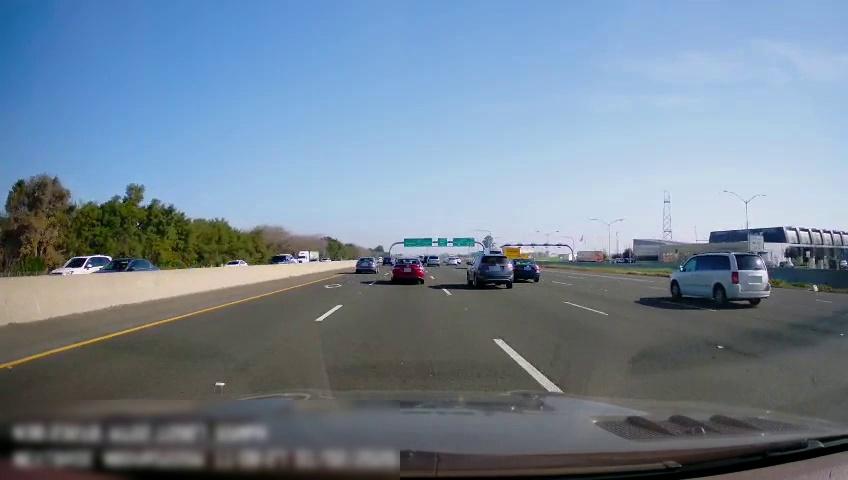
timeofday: Day
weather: Sunny
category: Drivable Space
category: Vehicles | SUV
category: Vehicles | Truck
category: Vehicles | Van
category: Vehicles | Car
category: Vehicles | SUV
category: Vehicles | Van
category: Vehicles | Car
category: Vehicles | Car
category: Vehicles | Van
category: Vehicles | Car
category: Vehicles | Truck
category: Vehicles | Truck
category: Vehicles | SUV
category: Vehicles | Truck
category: Vehicles | Car
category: Vehicles | Car
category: Vehicles | Truck
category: Vehicles | SUV
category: Vehicles | Car
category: Lanes | Alternate Lane
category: Lanes | Current Lane
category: Lanes | Current Lane
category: Lanes | Alternate Lane
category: Lanes | Alternate Lane
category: Lanes | Alternate Lane
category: Lanes | Alternate Lane
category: Traffic | Signs
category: Traffic | Signs
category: Traffic | Signs